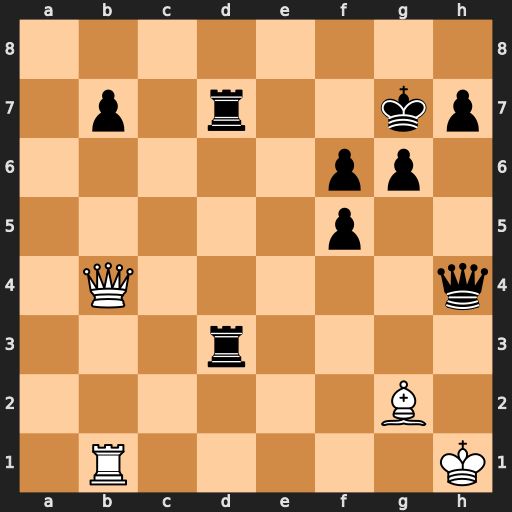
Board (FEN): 8/1p1r2kp/5pp1/5p2/1Q5q/3r4/6B1/1R5K
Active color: w
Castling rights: -
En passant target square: -
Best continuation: Qxh4 Rd1+ Rxd1 Rxd1+ Kh2